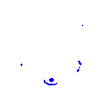
Particle: proton